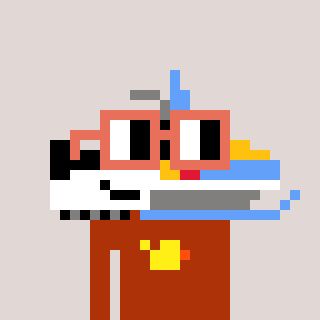
a pixel art character with square orange glasses, a snowmobile-shaped head and a hotbrown-colored body on a warm background